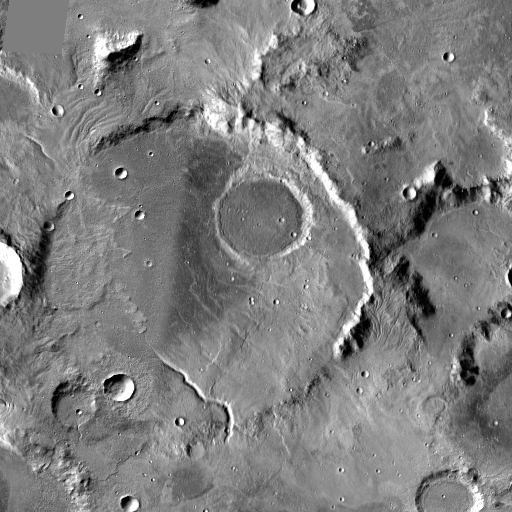
Crater classes present: Background, Other, Layered, Buried